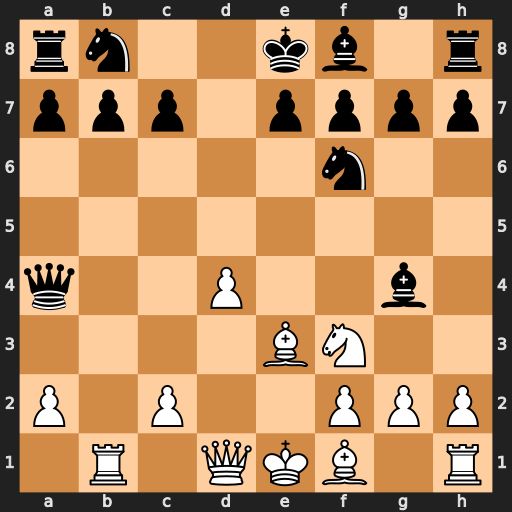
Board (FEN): rn2kb1r/ppp1pppp/5n2/8/q2P2b1/4BN2/P1P2PPP/1R1QKB1R
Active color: w
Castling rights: Kkq
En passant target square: -
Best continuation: Bb5+ Qxb5 Rxb5